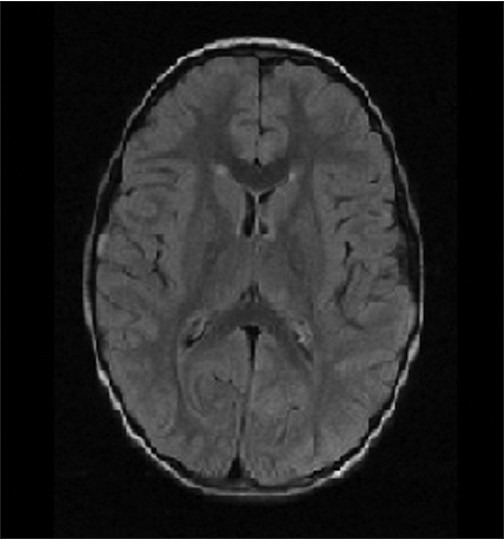
Label: notumor